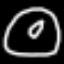
Label: donut